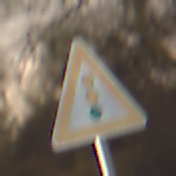
Verkehrszeichen: Lichtzeichenanlage
Umgebung: Outdoor, Nature
Tageszeit: Night
Wetter: Clear
Licht: Natural
Jahreszeit: NotSpecified
Kontrast: LowContrast